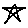
Label: star